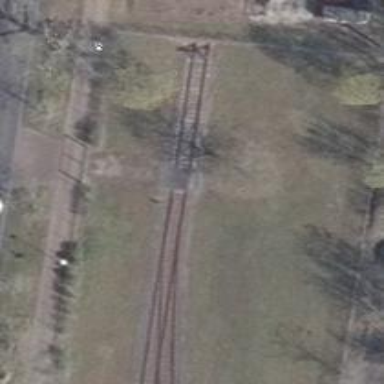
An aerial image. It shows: Railway switch.